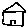
Label: house